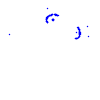
Particle: proton